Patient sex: F
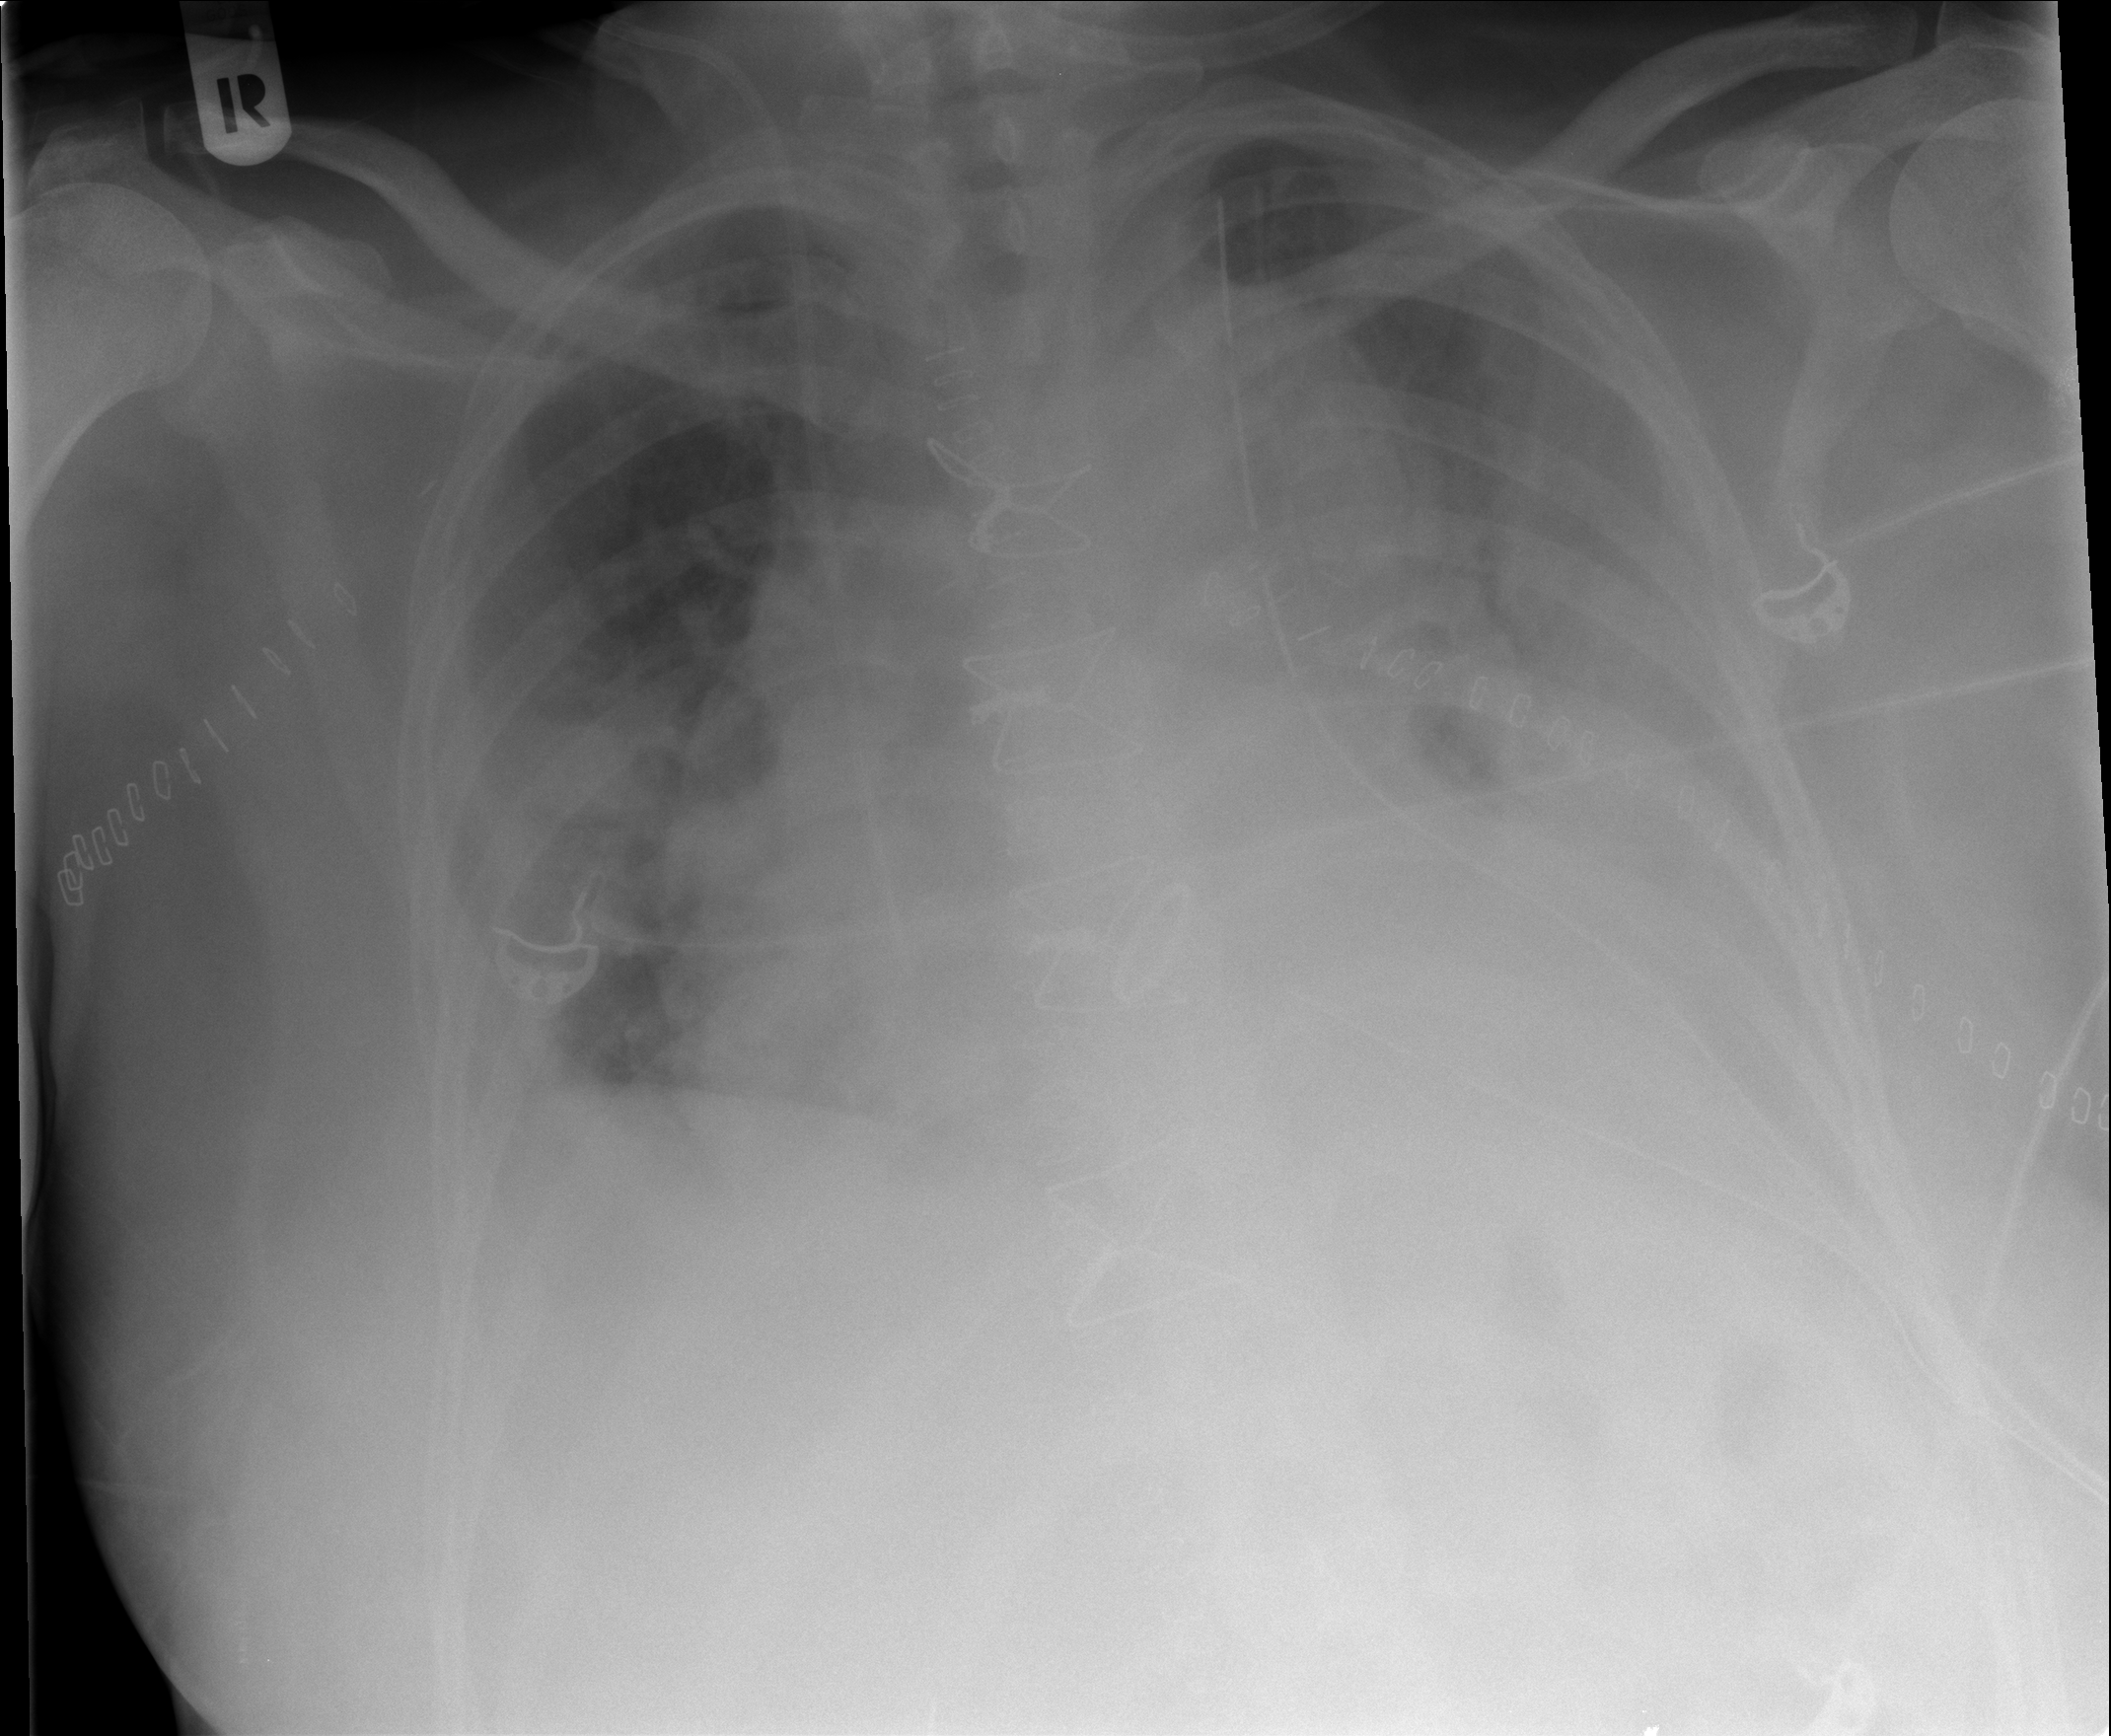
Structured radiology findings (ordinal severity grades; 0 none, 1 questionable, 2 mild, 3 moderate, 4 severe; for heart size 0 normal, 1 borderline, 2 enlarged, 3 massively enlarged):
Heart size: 2
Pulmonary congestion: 2
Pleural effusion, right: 2
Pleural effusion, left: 2
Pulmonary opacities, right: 2
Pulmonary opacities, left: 2
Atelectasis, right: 3
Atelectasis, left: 3